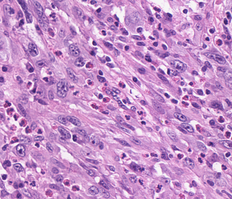
Tumor epithelial tissue: yes
Tumor-associated stroma tissue: no
Normal tissue: no